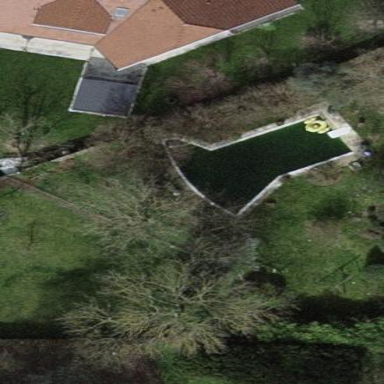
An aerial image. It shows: Swimming pool located in leisure land.